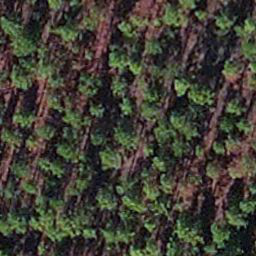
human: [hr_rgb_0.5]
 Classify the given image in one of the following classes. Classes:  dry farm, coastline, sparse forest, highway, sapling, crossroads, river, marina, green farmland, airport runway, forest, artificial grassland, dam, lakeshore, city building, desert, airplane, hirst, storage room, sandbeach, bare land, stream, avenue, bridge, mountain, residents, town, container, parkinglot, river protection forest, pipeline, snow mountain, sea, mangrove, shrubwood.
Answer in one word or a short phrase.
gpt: sapling